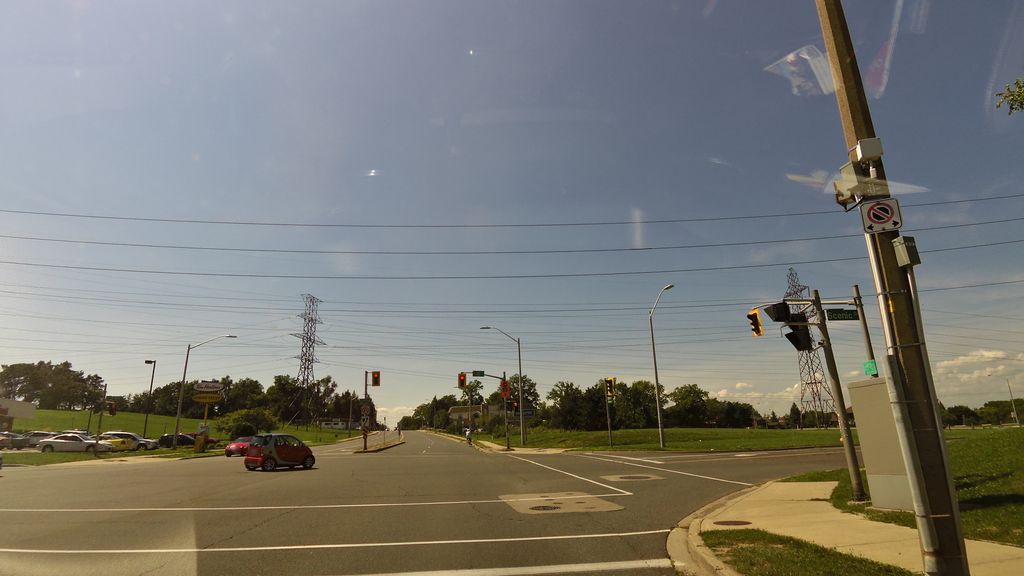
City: hamilton